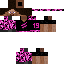
A female human skin with dark skin, wearing brown long hair dressed in a purple tshirt and black pants, featuring a closed mouth.